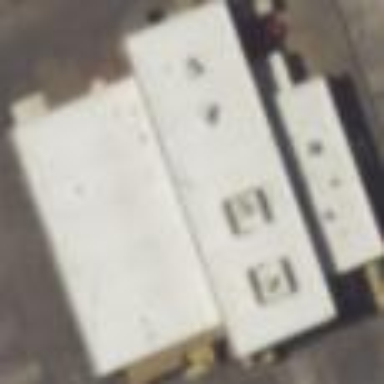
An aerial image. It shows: Industrial building.